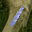
Label: 1